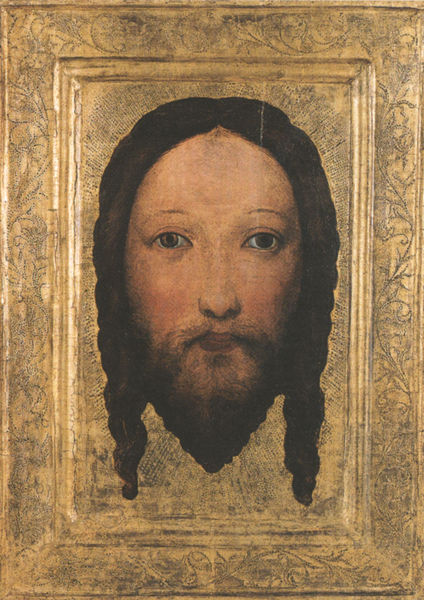
Titel: Vera Ikon
Institution: Warschau, Muzeum Narodowe
Schlagwörter: kopf, mann, braun, haar, holz, mund, nase, stirn, malerei, ornament, bart, augen, bibel, gesicht, johannes, rahmen, bild, portrait, porträt, flach, auge, gold, haare, lange haare, pflanzen, frontal, kinn, lippen, locken, mittelscheitel, ohren, ranken, backen, tafel, brauen, floral, ornamente, buch, eckig, rechteck, strahlen, schraffur, schielen, bucheinband, heiligenschein, nimbus, christus, jesus, antlitz, viereckig, mild, grund, golden, weich, heilig, brau, quadrat, wulst, goldgrund, ikone, asymmetrie, tafelbild, grabtuch, schweisstuch, turin, ikon, eindimensional, häärchen, schielt, le, raken, nur kopf, ikoe, ortohdox, kein hals